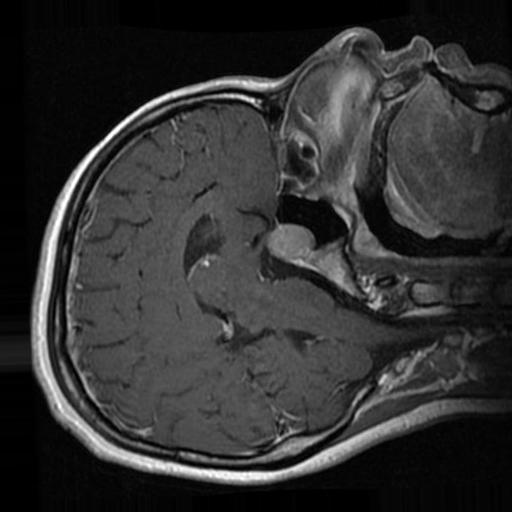
Label: brain_tumor